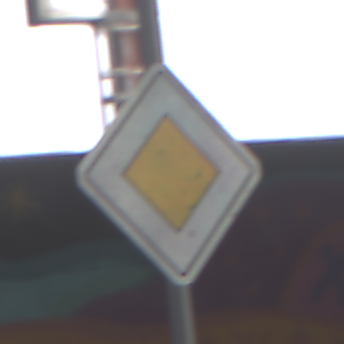
Verkehrszeichen: Vorfahrtsstrasse
Umgebung: Roofed, Special
Tageszeit: Midday
Wetter: Overcast
Licht: Natural
Jahreszeit: NotSpecified
Kontrast: MediumContrast